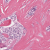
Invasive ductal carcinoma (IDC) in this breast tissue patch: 1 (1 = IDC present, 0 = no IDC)